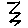
Label: zigzag